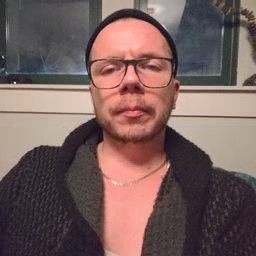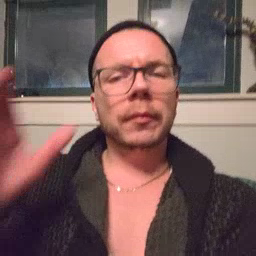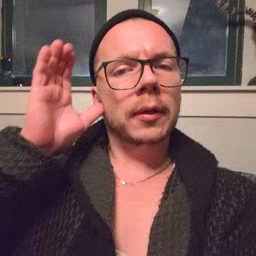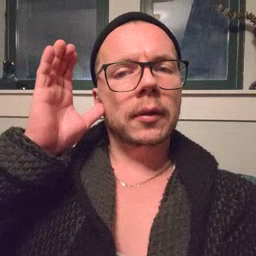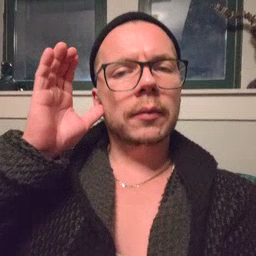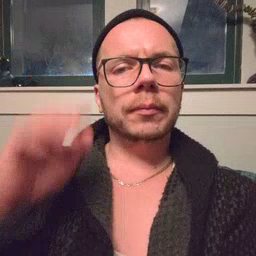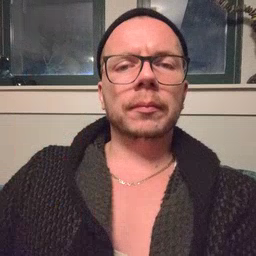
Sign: listen